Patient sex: F
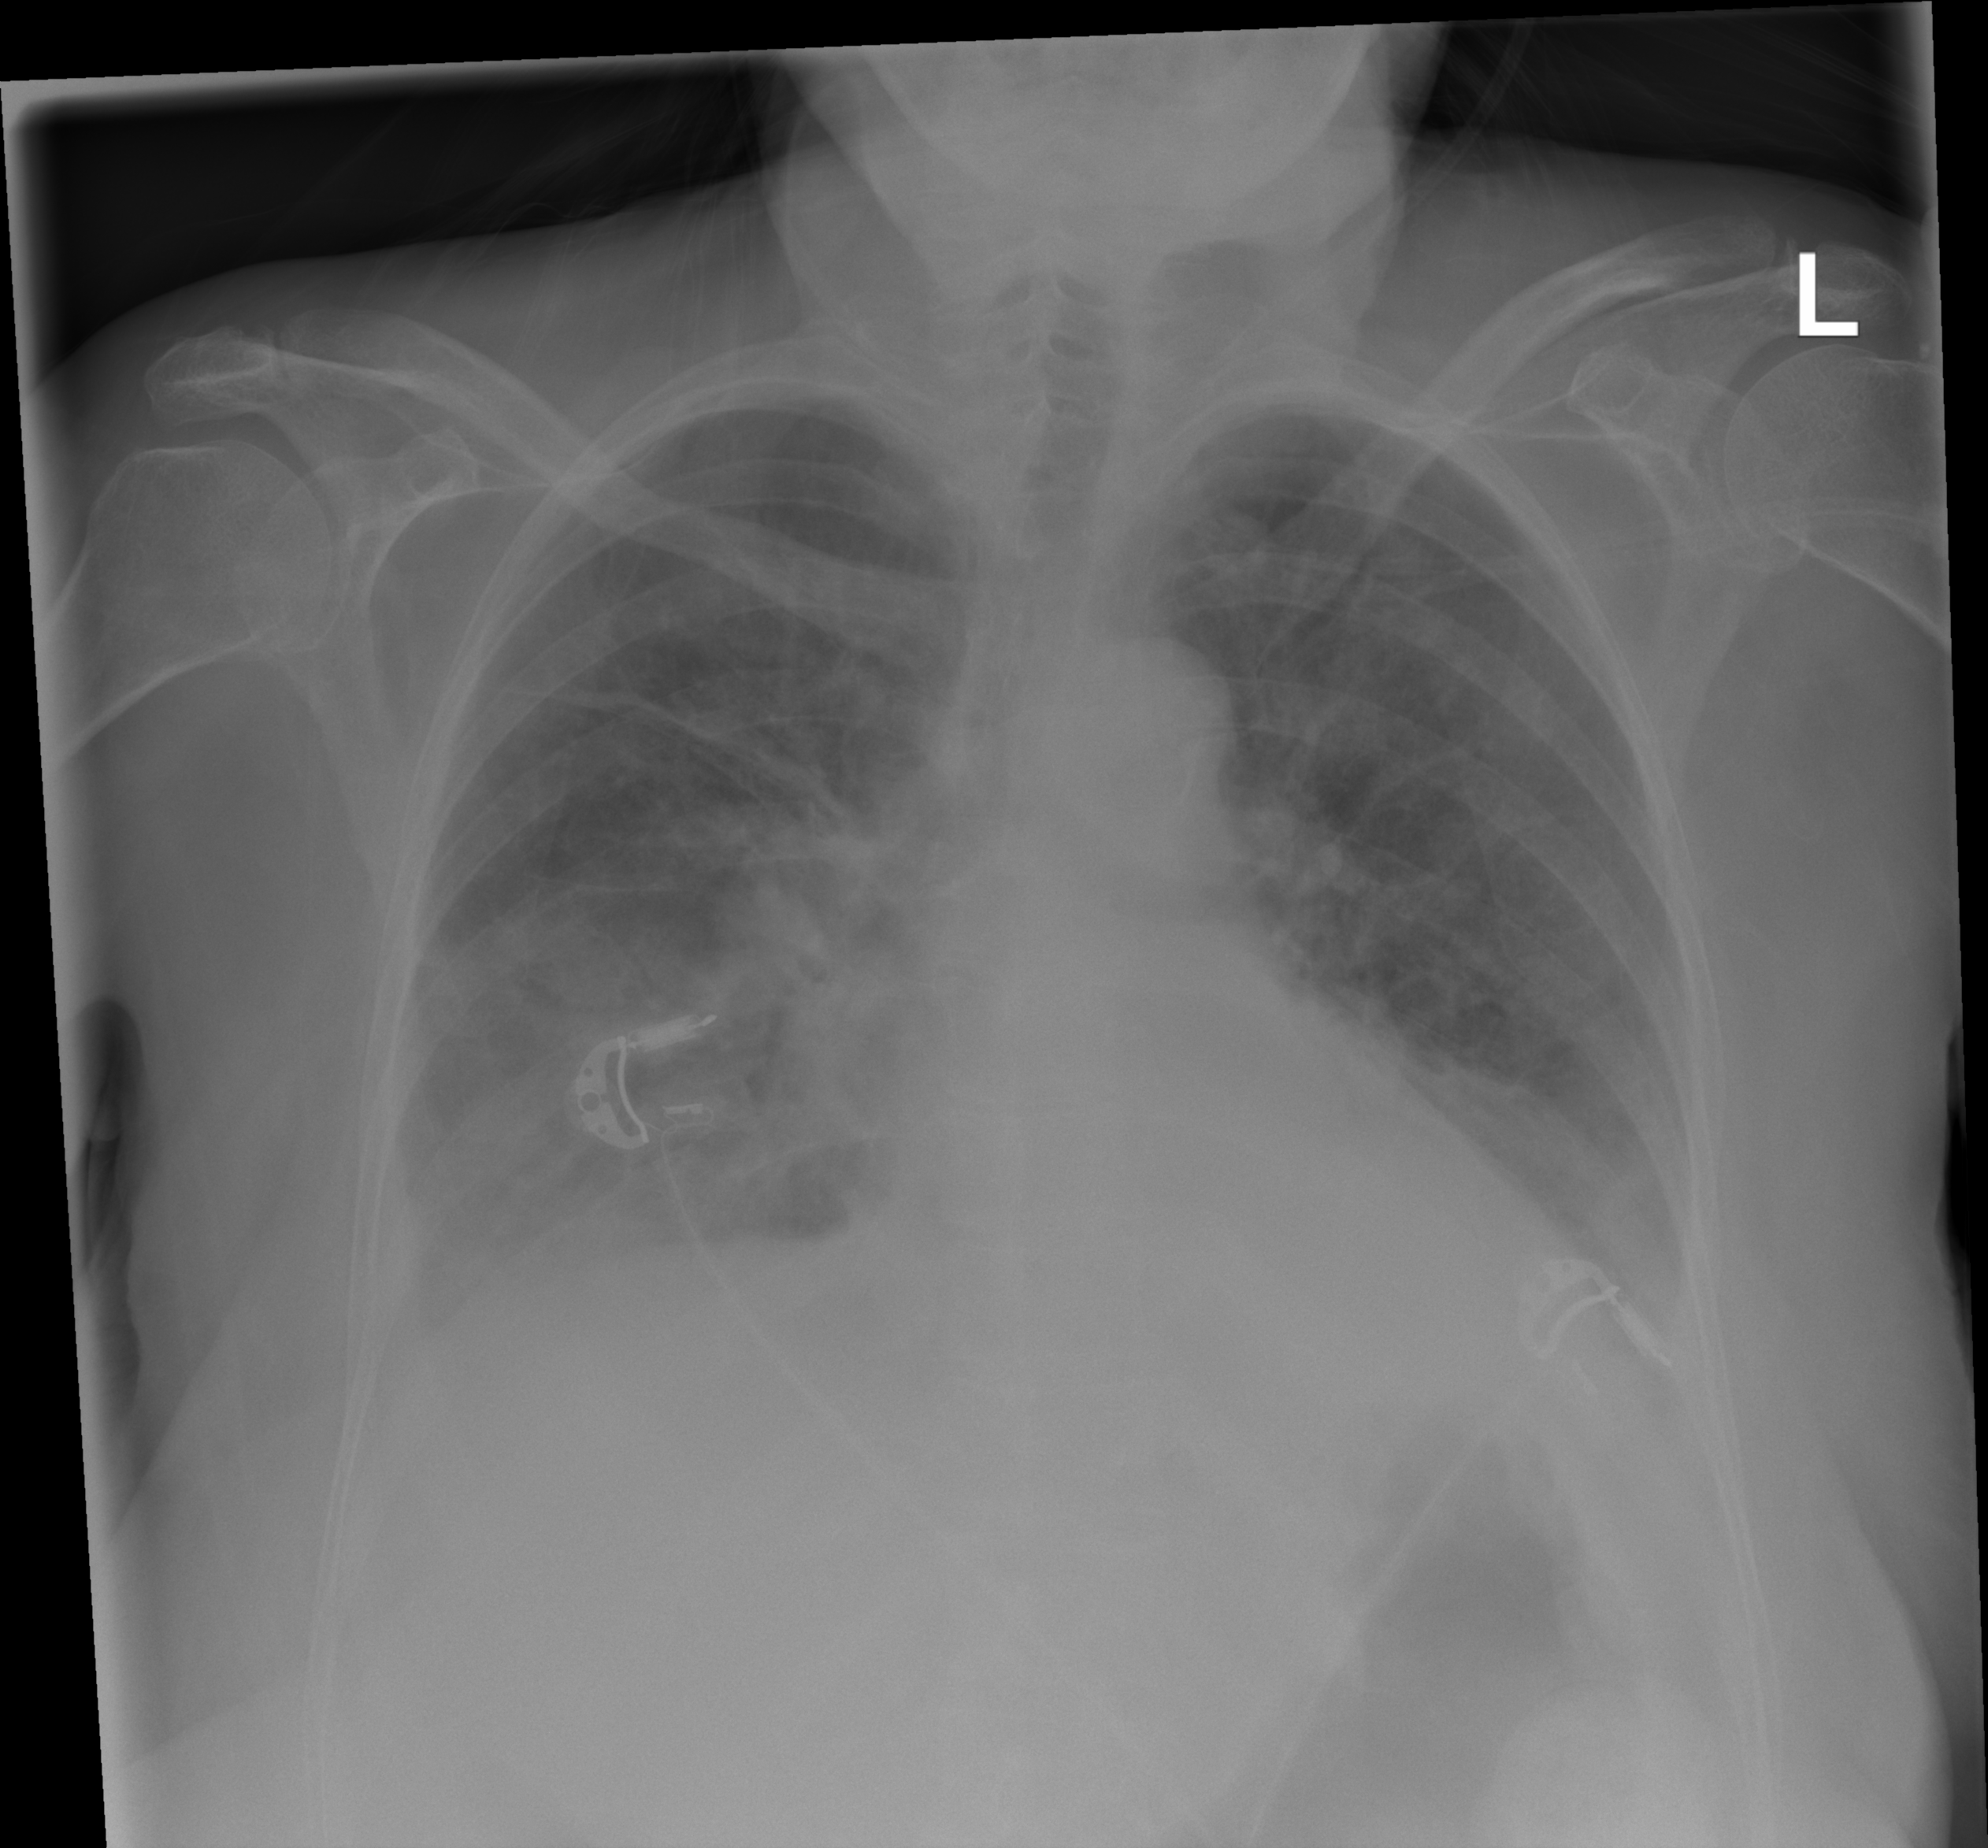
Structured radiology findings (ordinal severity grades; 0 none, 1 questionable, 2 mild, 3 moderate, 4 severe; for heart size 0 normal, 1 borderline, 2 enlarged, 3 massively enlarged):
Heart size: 2
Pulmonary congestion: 2
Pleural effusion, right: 2
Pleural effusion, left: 2
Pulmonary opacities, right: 3
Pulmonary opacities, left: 2
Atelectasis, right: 2
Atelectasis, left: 0